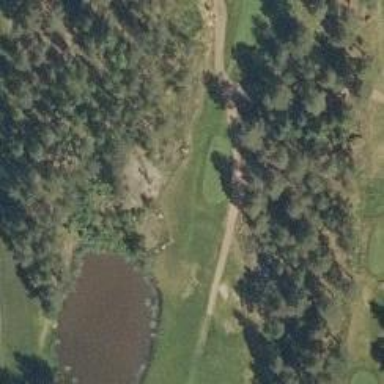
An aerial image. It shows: Path designated for golf carts.